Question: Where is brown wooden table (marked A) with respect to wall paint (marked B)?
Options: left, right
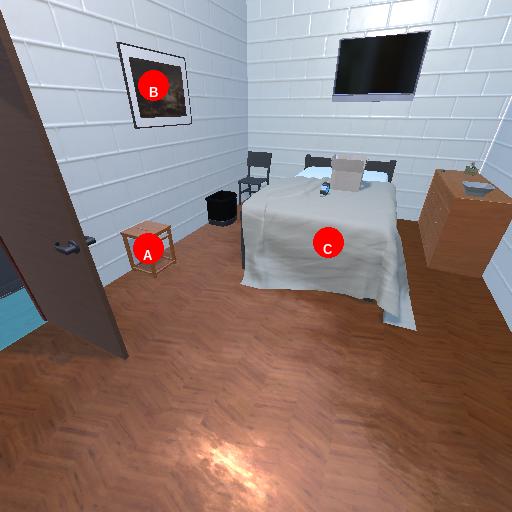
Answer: left